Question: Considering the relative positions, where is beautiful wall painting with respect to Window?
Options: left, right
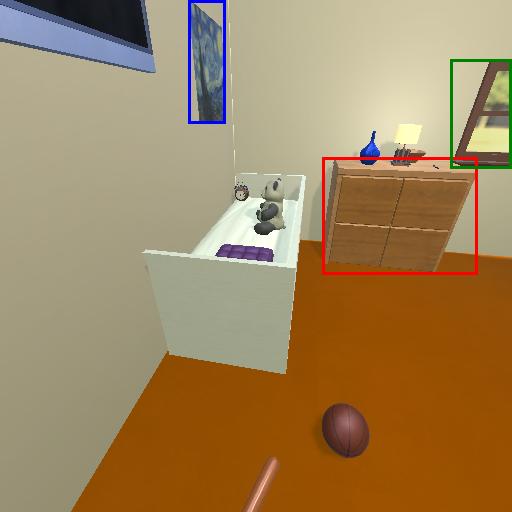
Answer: left